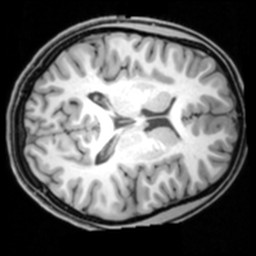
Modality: T1w
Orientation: axial
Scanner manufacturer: siemens
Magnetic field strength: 3 T
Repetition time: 1.9 s
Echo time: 0.00397 s